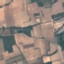
Label: PermanentCrop